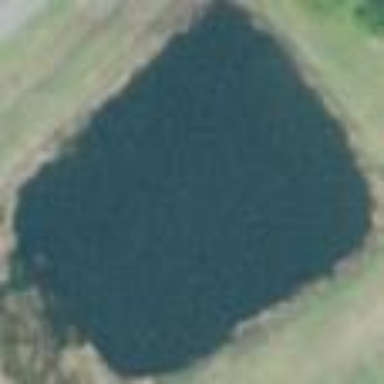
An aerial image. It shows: Pond surrounded by natural water.